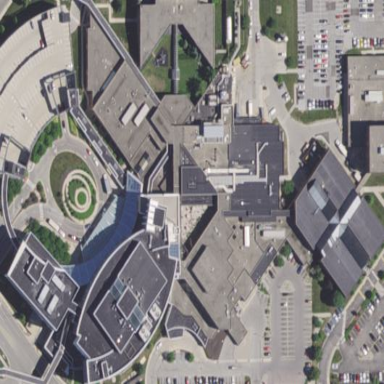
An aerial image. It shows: Hospital building.